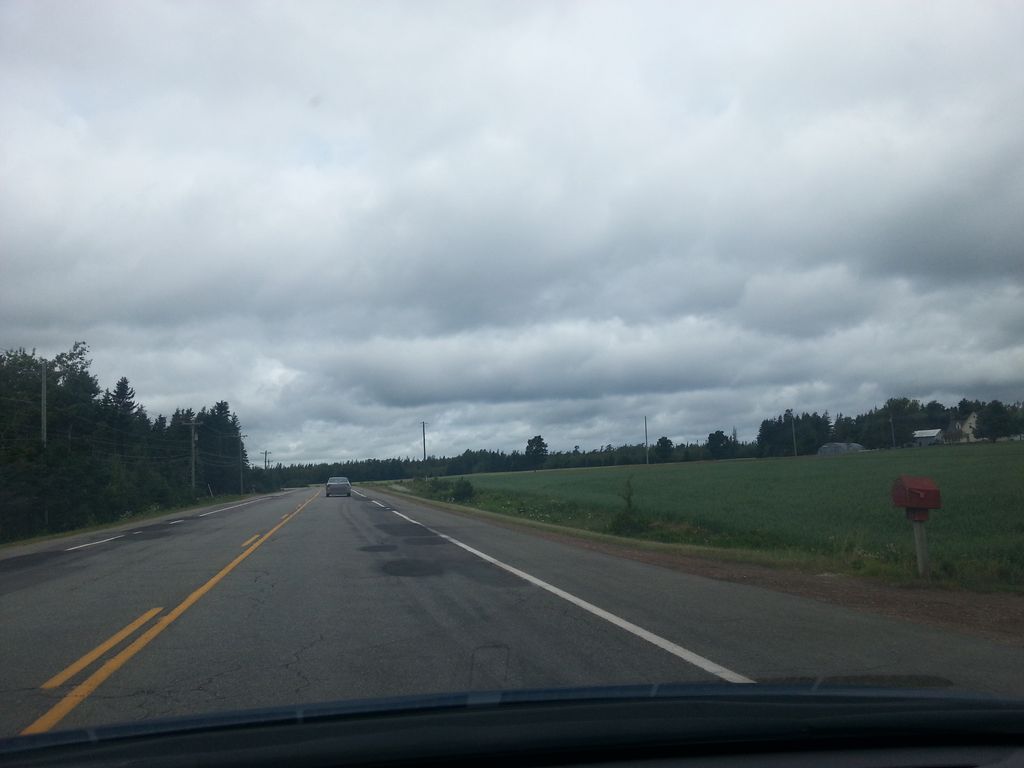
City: charlottetown